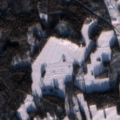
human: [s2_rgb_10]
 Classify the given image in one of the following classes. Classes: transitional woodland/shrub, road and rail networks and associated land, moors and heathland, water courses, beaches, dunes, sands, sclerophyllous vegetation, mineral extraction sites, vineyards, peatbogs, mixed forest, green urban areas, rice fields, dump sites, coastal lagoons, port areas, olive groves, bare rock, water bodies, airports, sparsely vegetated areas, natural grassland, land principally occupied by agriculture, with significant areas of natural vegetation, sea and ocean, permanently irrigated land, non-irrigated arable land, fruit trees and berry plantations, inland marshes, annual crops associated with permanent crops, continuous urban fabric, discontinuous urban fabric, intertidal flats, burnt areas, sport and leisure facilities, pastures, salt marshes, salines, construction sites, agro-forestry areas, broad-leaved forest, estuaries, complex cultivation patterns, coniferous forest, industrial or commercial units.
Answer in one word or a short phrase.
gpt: land principally occupied by agriculture, with significant areas of natural vegetation, coniferous forest, mixed forest, transitional woodland/shrub